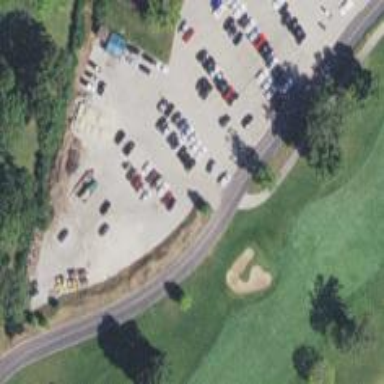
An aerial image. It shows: Path designated for golf carts.